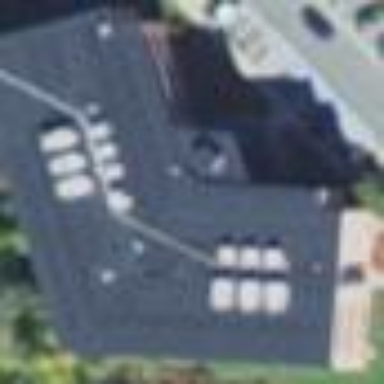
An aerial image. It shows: Office building.